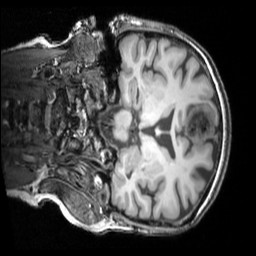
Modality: T1w
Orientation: coronal
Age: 67
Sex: female
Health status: ill
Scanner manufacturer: siemens
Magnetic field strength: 3 T
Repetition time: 1.7 s
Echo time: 0.00418 s